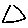
Label: triangle